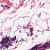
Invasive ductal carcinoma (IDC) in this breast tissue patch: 0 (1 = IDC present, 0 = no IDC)